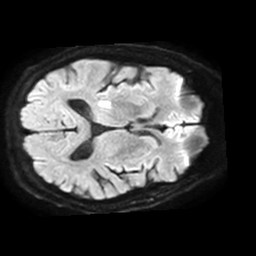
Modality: TRACE
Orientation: axial
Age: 71
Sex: male
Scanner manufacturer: philips
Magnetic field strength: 1.5 T
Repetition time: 3.398 s
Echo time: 0.06922 s